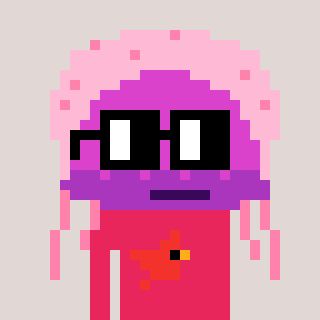
a pixel art character with square black glasses, a jellyfish-shaped head and a redpinkish-colored body on a warm background